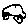
Label: car